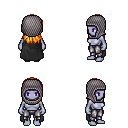
a pixel art fantasy rpg character, female body template, dark elf, purple skin, black cape, metal pants, light blonde unkempt hairstyle, chain hood, four views (front, back, left, right), 2x2 character sprite sheet, small pixel art, hard edges, no anti-aliasing